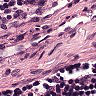
Metastatic tissue present: no